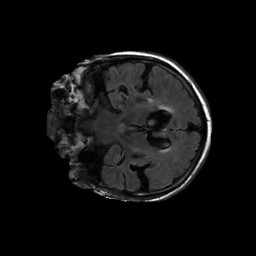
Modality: FLAIR
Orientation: coronal
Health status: ill
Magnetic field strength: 3 T